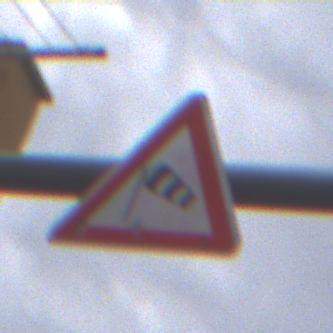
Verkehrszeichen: SeitenwindVonLinks
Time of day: Midday
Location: Outdoor (Urban)
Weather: Overcast
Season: NotSpecified
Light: Natural